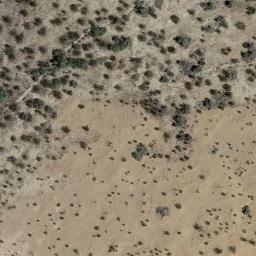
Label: chaparral